Lunar surface albedo tile
Center latitude: 28.086
Center longitude: 39.092
Resolution (meters per pixel, mean): 124.39
Tile area (km^2): 15151.19
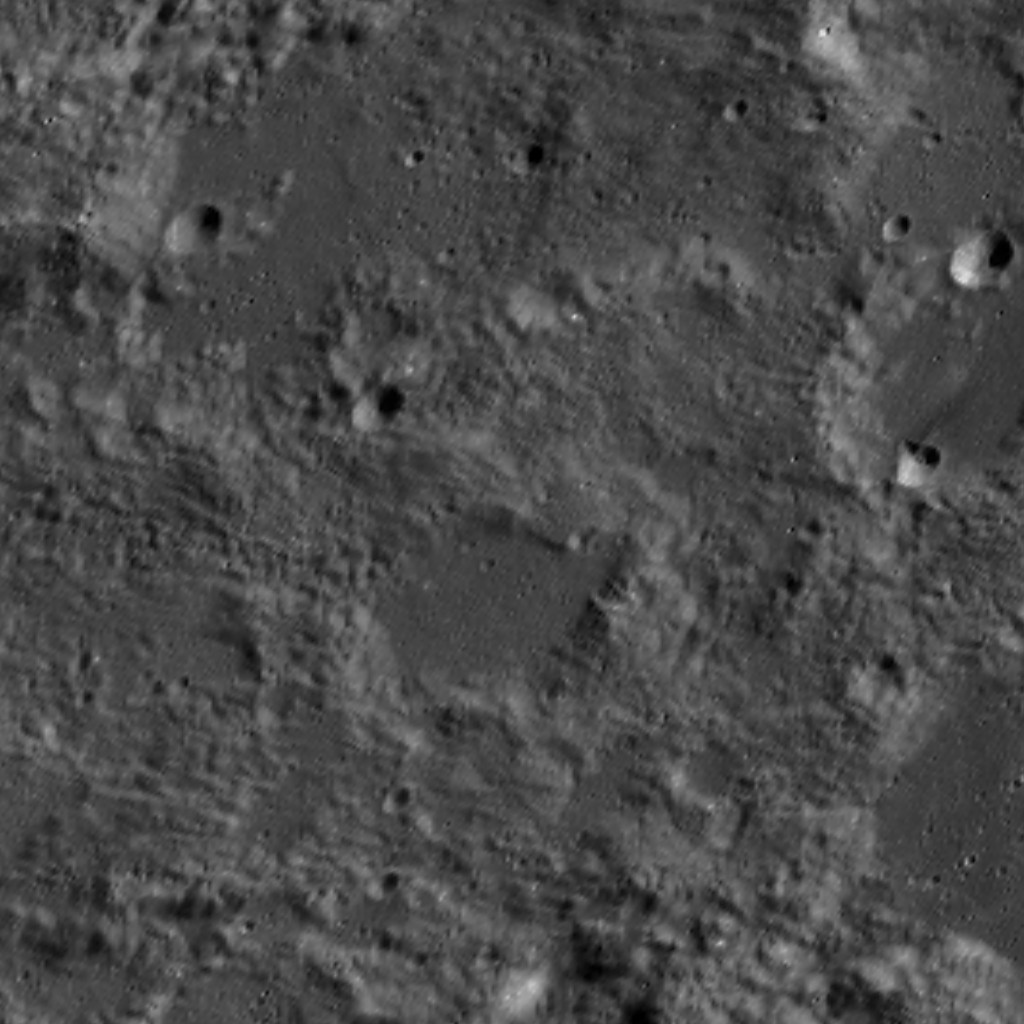